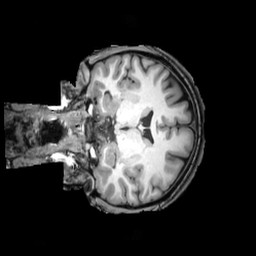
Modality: T1w
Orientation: coronal
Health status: healthy